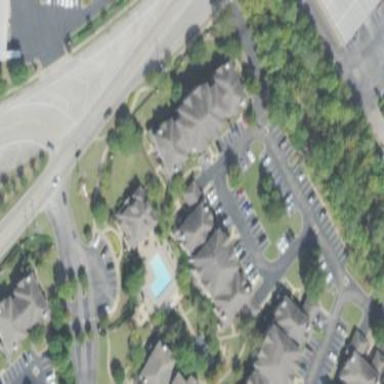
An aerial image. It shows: Image showing building with apartments.